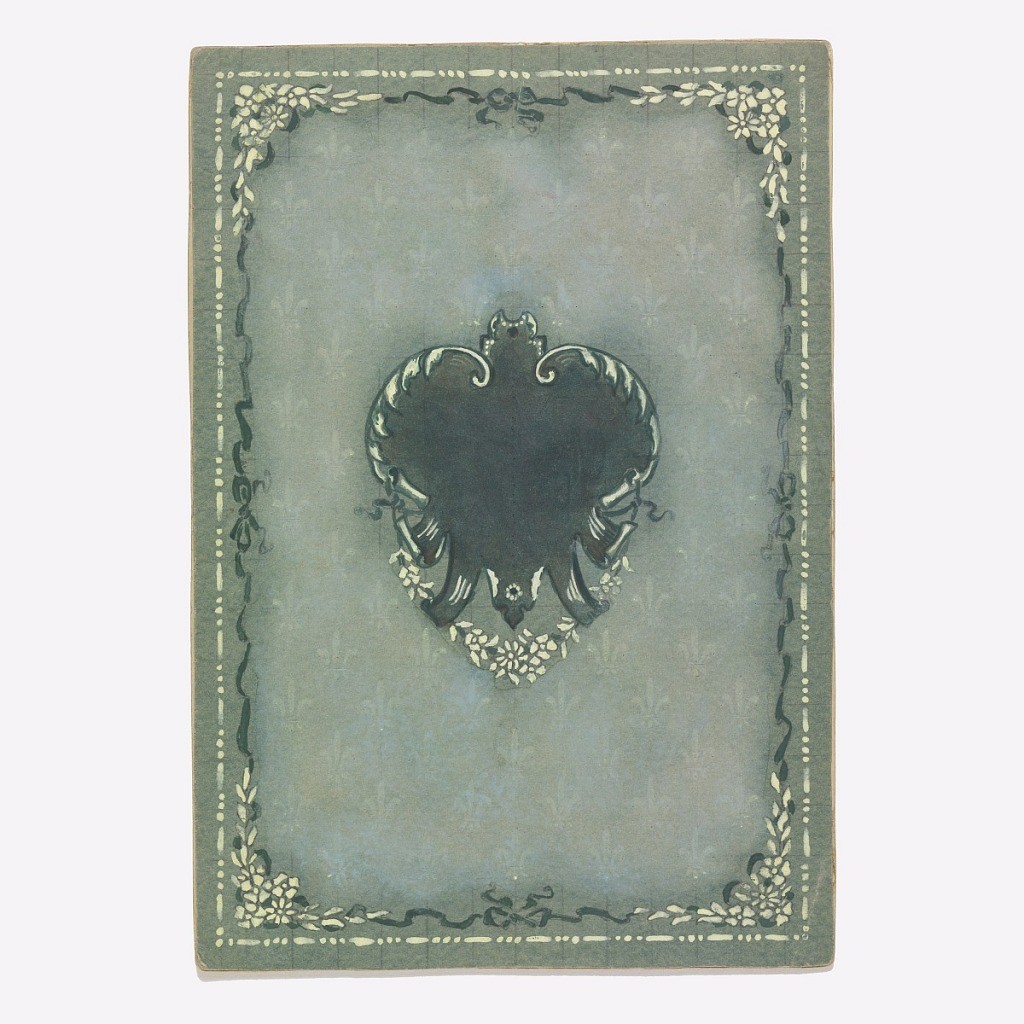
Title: Design for a Book Cover
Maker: Alice Cordelia Morse, American, 1863–1961
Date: ca. 1887–1903
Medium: Brush and gouache on paper
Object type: Drawing
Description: On gray ground, light pattern of fleurs-de-lys, upon which is a black cartouche composed of somewhat heart shape with bright yellow rinceaux and flowers below. Page is framed with border of black ribbon and yellow dots.